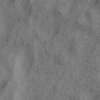
Label: not_dusty